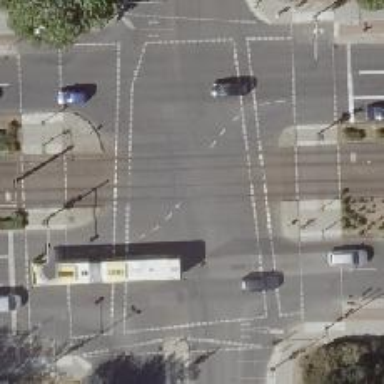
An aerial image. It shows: Tram level crossing on the railway.